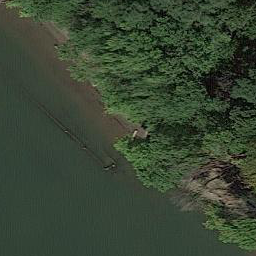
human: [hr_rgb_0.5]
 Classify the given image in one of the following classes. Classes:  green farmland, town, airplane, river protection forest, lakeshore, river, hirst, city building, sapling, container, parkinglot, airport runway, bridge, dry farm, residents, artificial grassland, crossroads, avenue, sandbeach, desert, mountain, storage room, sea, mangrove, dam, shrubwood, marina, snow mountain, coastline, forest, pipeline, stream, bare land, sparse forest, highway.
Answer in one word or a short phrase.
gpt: river protection forest